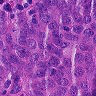
Metastatic tissue present: yes